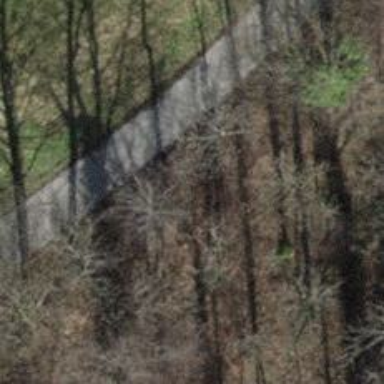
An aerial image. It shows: Service road with grade 1 tracktype.